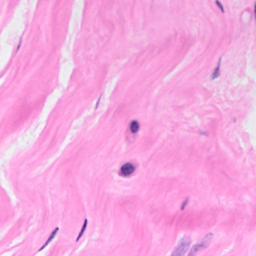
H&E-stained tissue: Breast